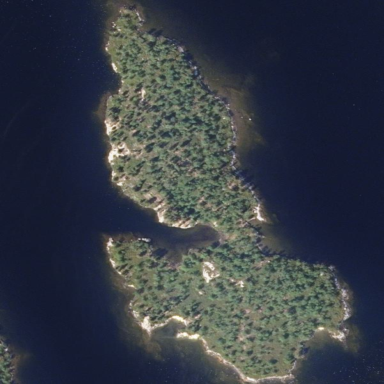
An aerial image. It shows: Islet.